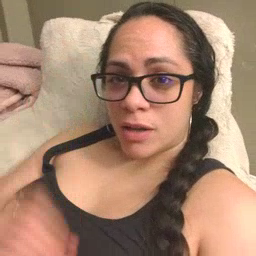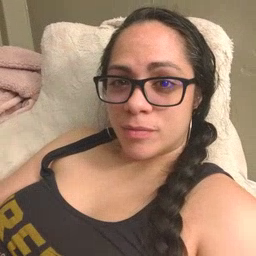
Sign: owl